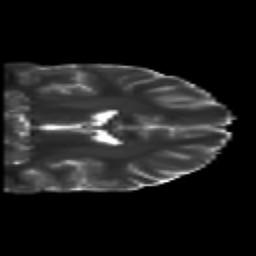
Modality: T2w
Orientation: coronal
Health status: healthy
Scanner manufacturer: siemens
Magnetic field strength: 3 T
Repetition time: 10 s
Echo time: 0.092 s